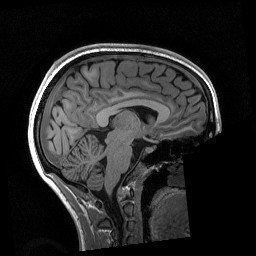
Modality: T1w
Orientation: sagittal